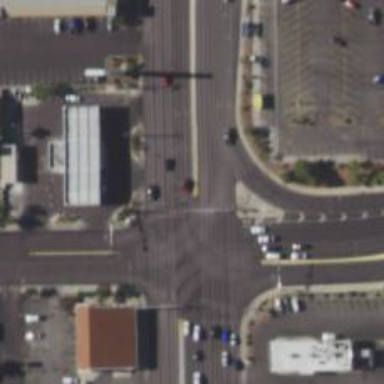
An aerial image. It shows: Solid stop line on the road marking.